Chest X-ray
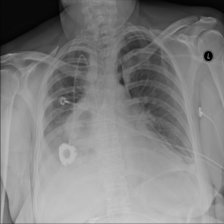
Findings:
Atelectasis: negative
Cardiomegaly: negative
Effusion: positive
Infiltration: negative
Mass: negative
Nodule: negative
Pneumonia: negative
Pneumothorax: positive
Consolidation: negative
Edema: negative
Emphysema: negative
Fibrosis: negative
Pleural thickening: negative
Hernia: negative